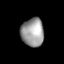
Tissue: lung
Cell type: Endothelial cells
Senescence score: 0.5769
Nuclear area (px): 638
Mean DAPI intensity: 154.591